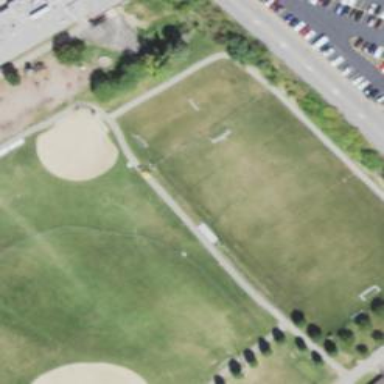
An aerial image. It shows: Baseball pitch for leisure land activities.